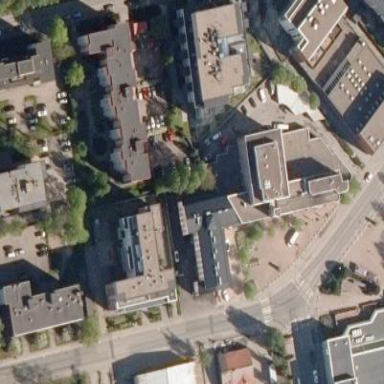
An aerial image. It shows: Office building.